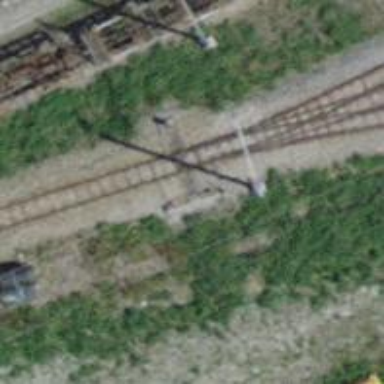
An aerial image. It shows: Railway switch.